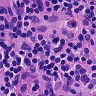
Metastatic tissue present: no